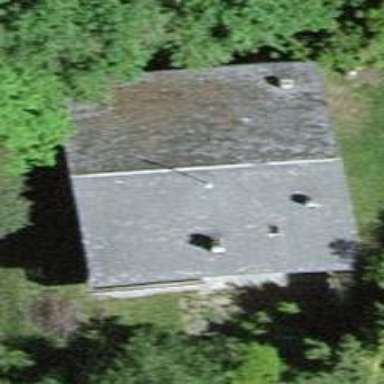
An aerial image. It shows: Simple and straightforward house.